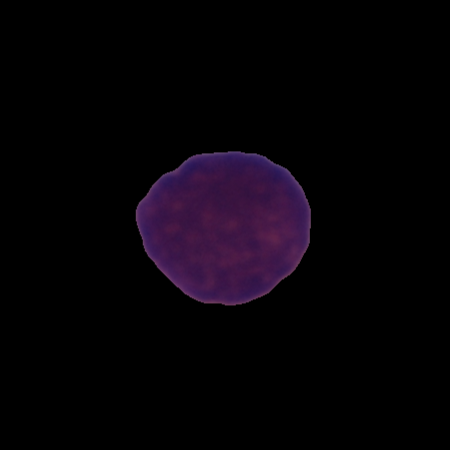
Label: healthy